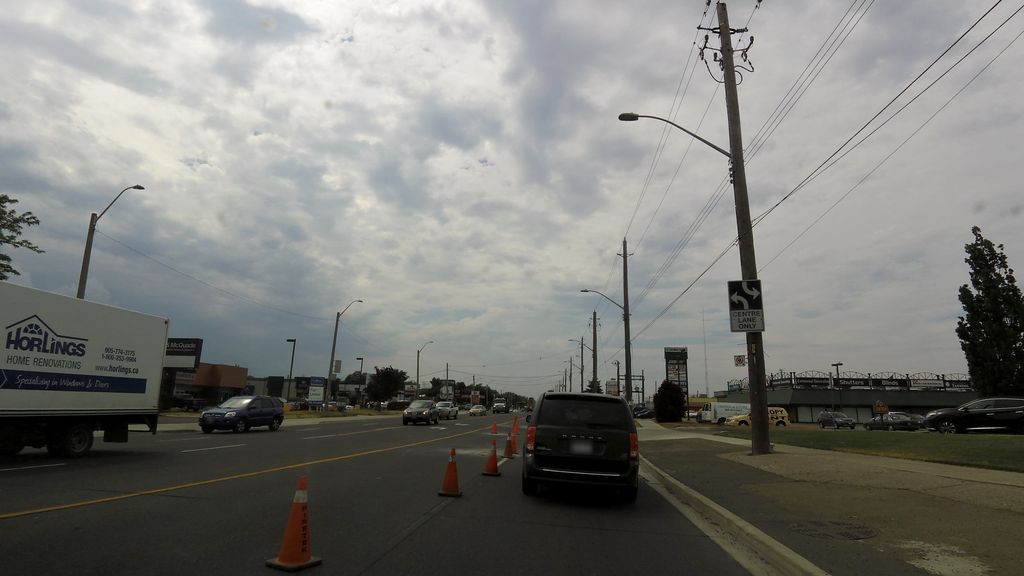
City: hamilton